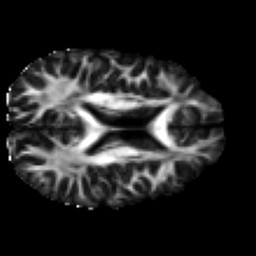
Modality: FA
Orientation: axial
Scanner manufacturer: ge
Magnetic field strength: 3 T
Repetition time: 7.98 s
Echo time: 0.0701 s